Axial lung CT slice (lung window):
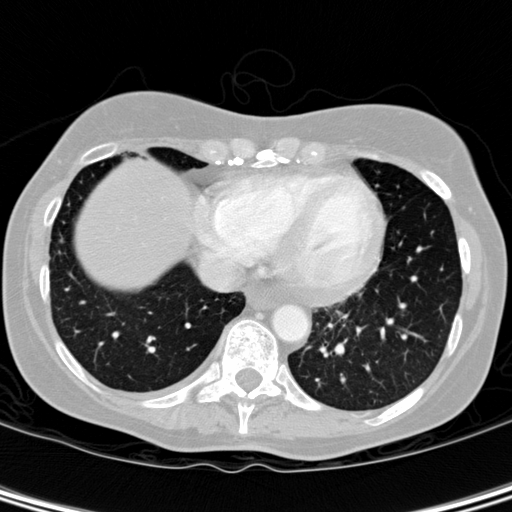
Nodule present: no